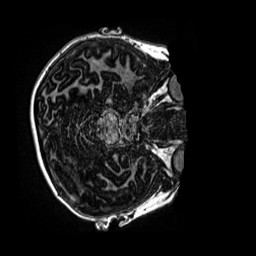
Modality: MP2RAGE
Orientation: axial
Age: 9
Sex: female
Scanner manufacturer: siemens
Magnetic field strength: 3 T
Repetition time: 4 s
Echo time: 0.00299 s